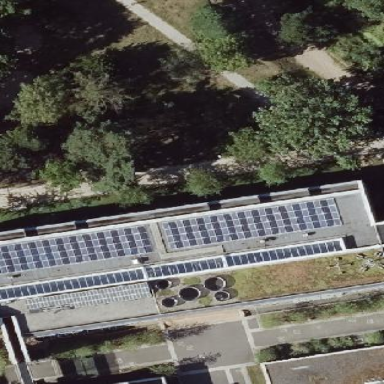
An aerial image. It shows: College building with flat roof.